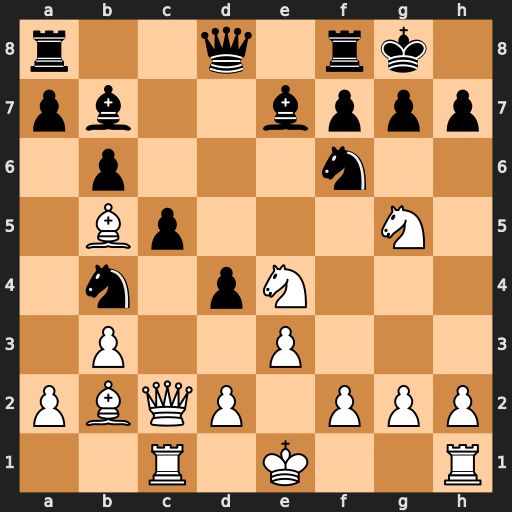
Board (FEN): r2q1rk1/pb2bppp/1p3n2/1Bp3N1/1n1pN3/1P2P3/PBQP1PPP/2R1K2R
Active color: w
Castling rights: K
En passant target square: -
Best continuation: Nxf6+ gxf6 Qxh7#